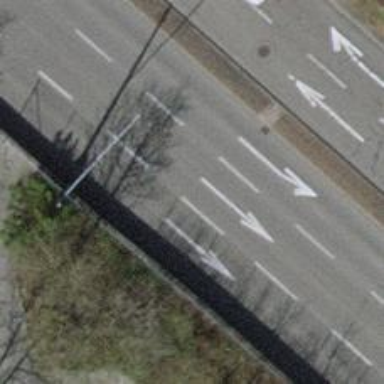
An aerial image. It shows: Tertiary road with asphalt surface and trolley wire.